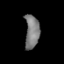
Tissue: prostate
Cell type: Epithelial cells
Senescence score: 0.3362
Nuclear area (px): 471
Mean DAPI intensity: 123.467